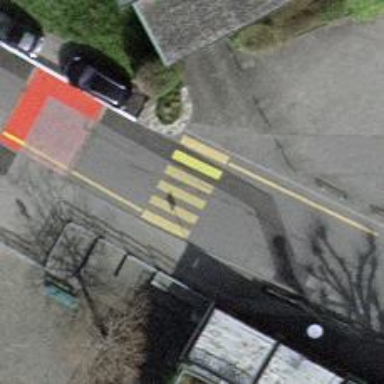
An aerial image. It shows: Uncontrolled zebra crossing with yellow markings.